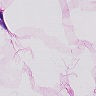
Metastatic tissue present: no